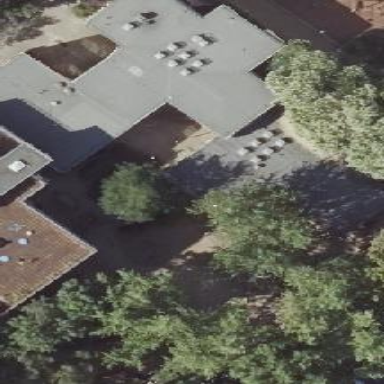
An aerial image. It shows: School building.